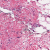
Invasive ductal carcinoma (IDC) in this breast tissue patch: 0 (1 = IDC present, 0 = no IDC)